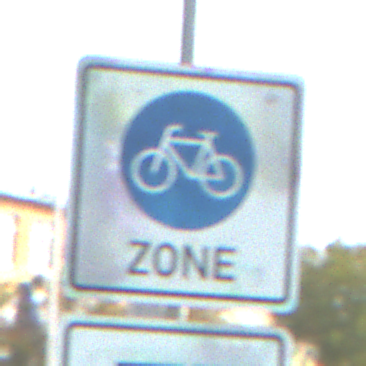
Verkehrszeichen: BeginnFahrradzone
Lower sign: MehrspurigeFahrzeugeFrei4
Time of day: MorningAfternoon
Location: Outdoor (Suburban)
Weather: PartlyCloudy
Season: NotSpecified
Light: Natural